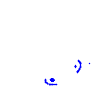
Particle: pion